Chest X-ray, PA view. Patient: 60 years old, sex F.
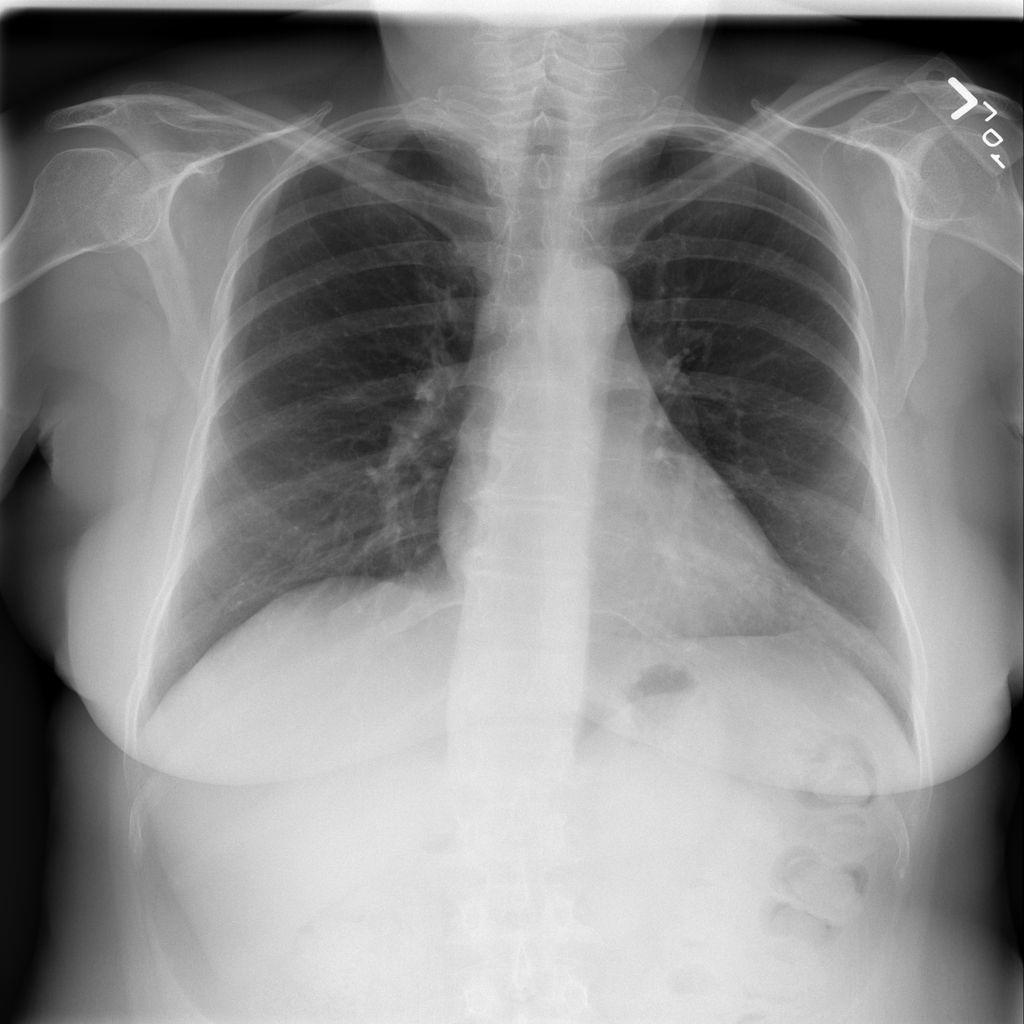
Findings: Infiltration